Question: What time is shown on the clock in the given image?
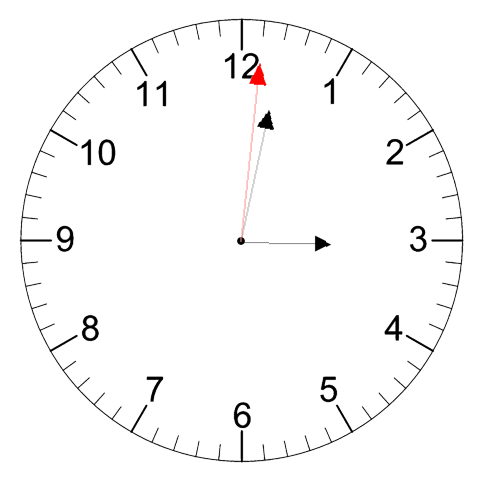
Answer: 03:02:01